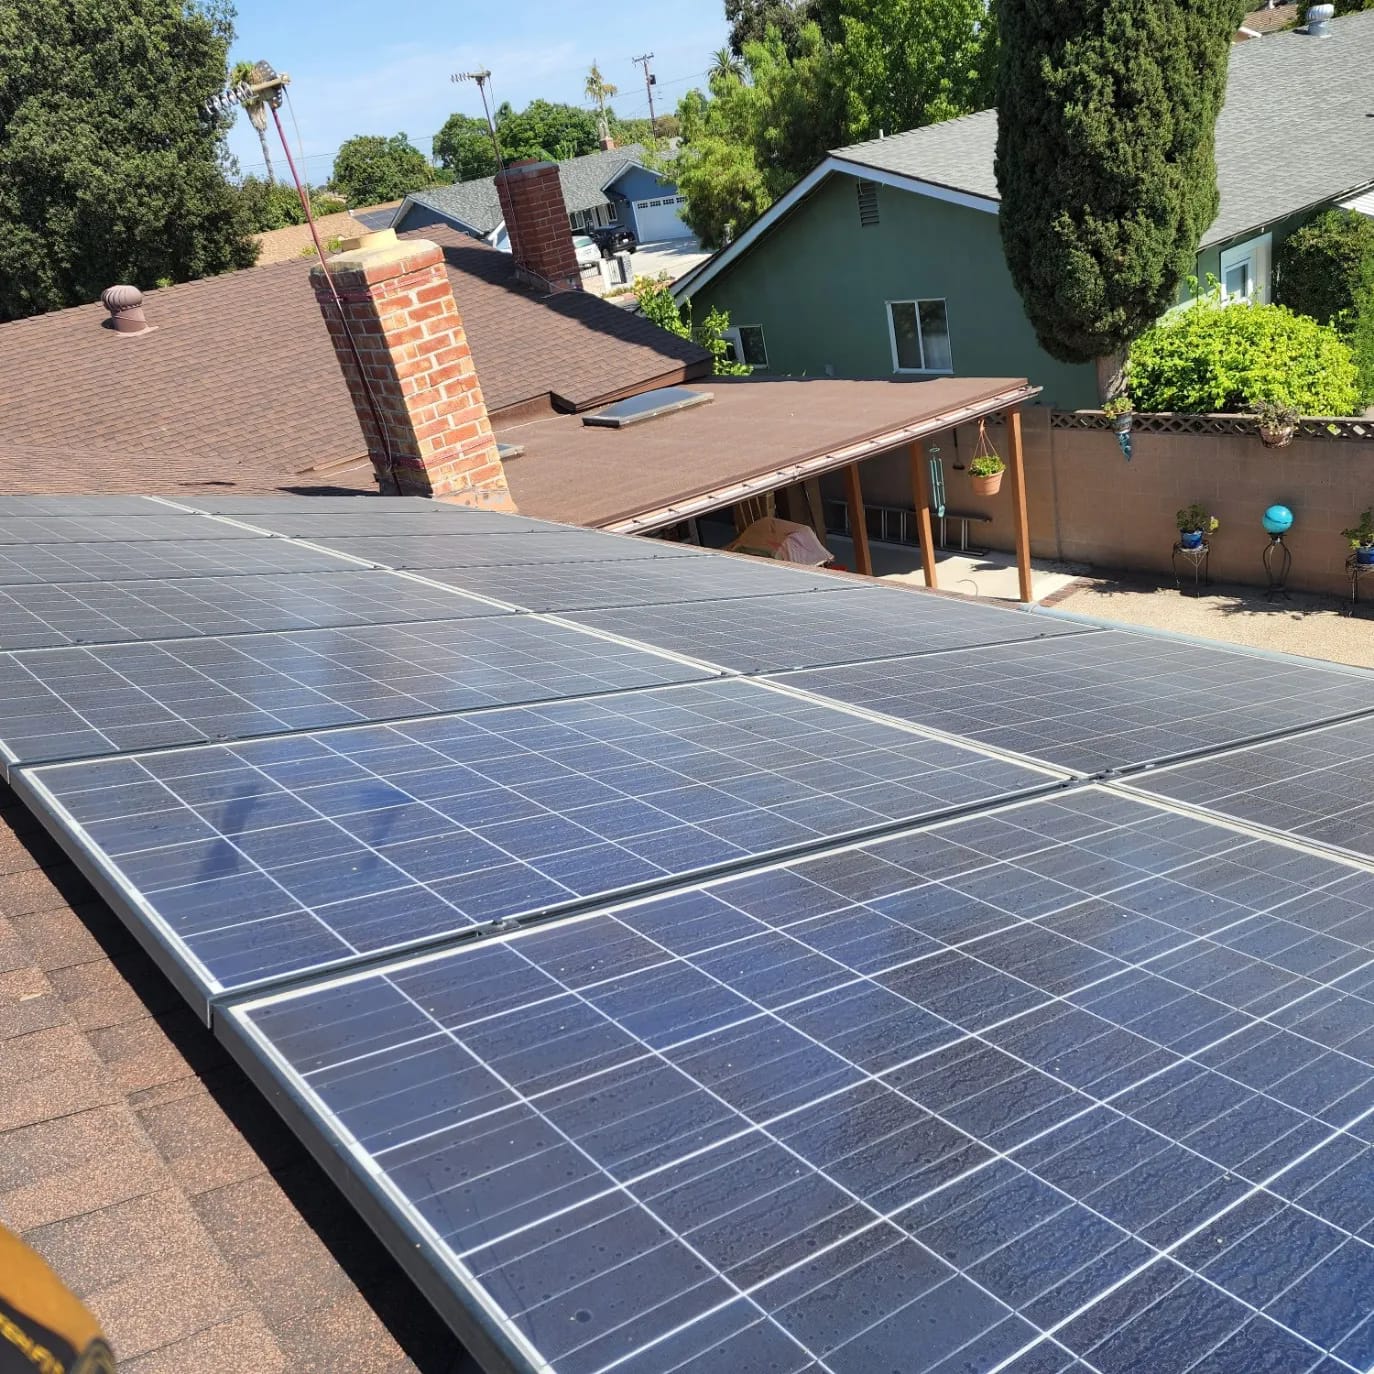
Label: Dusty